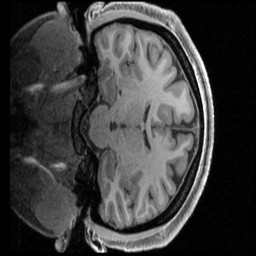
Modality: T1w
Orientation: coronal
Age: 18
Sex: male
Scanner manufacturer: siemens
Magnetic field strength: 3 T
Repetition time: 2.4 s
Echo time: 0.00231 s